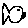
Label: fish